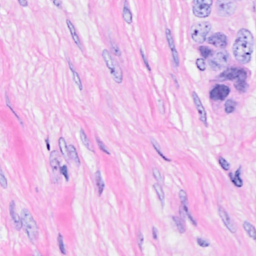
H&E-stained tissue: Breast